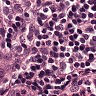
Metastatic tissue present: yes